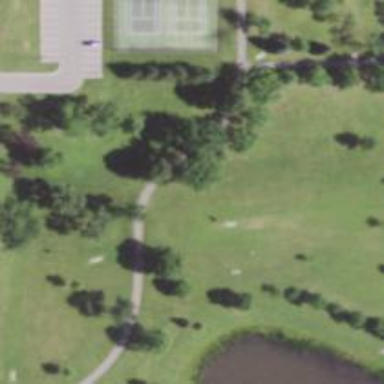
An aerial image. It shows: Disc golf hole.